Aerial crown-view tile of a tropical tree (Barro Colorado Island, Panama), acquired 20250715:
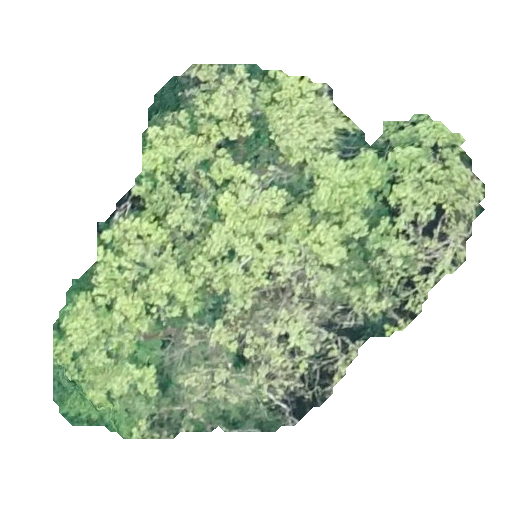
Species: Luehea seemannii
GBIF accepted scientific name: Luehea seemannii
Crown area: 162.199 m²